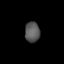
Tissue: lung
Cell type: Endothelial cells
Senescence score: 0.5882
Nuclear area (px): 298
Mean DAPI intensity: 87.396